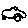
Label: car